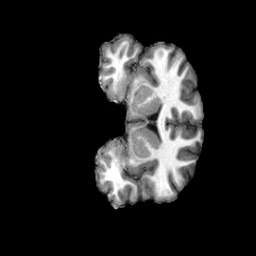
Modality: T1w
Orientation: coronal
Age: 19
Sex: female
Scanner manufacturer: siemens
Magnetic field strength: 3 T
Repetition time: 2.5 s
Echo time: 0.00222 s